Question: I'm writing a Sencha Touch 1.1 MVC app.
My view code looks like this
'''
MyApp.views.MainIndexView = Ext.extend(Ext.TabPanel, {
ui: 'light',
cardSwitchAnimation: {
type: 'slide',
cover: true
},
initComponent: function() {
this.topToolbar = new Ext.Toolbar({
title: 'My App'
})
this.temperatureTab = new Ext.Panel({
title: 'Temperature',
html: '<h1>Log A Temperature</h1>'
})
this.dockedItems = [this.topToolbar];
this.items = [this.temperatureTab];
this.tabBar = {
dock: 'bottom',
layout: {
pack: 'center'
}
}
MyApp.views.MainIndexView.superclass.initComponent.call(this);
}
})
'''
The view renders, but the tabBar at the bottom is super small. It makes no sense.

Is there a way to make this normal height without adding icons?
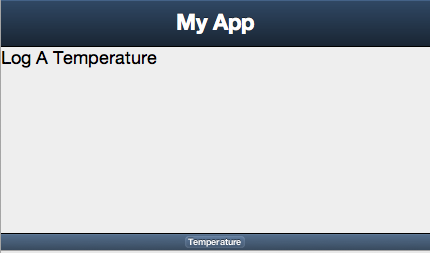
Answer: Adding icons was the only way that I found to fix this.